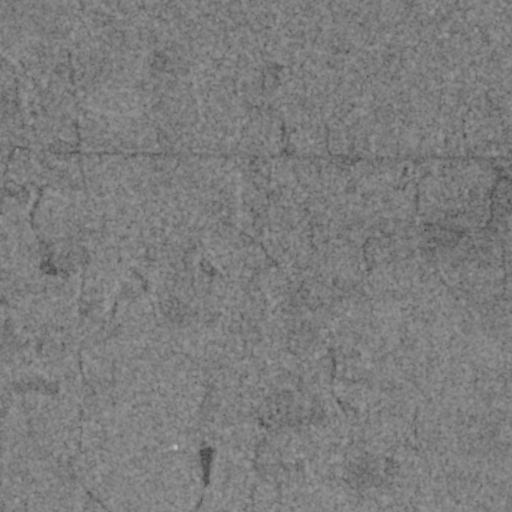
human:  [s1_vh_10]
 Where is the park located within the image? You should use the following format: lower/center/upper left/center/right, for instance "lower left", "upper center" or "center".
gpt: The park is located in the upper left of the image.
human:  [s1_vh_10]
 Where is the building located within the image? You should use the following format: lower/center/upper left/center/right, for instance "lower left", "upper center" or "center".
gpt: The building is located in the upper left of the image.
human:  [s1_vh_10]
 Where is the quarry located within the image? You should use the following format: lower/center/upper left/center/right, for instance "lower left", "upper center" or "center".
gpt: There is no quarry in the image.

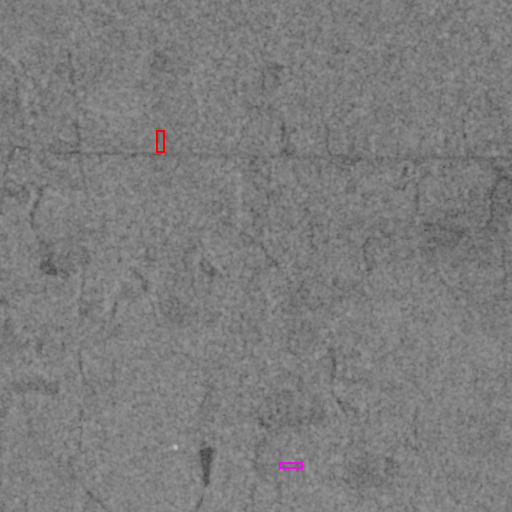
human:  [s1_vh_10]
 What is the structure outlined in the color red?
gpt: The structure outlined in red is a park.
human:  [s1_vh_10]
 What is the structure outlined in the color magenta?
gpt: The structure outlined in magenta is a building.
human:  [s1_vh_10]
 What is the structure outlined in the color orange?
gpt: There is no orange outline.